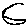
Label: moon